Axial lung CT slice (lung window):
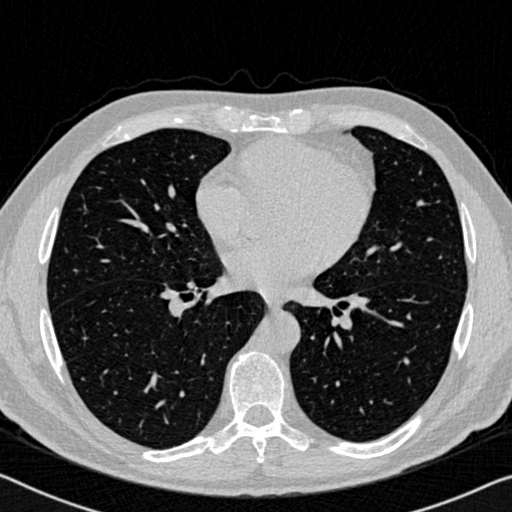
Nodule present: no